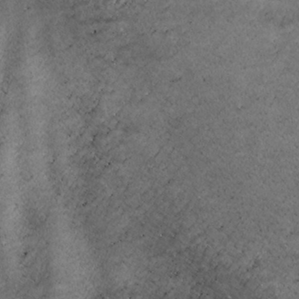
Label: non_frost